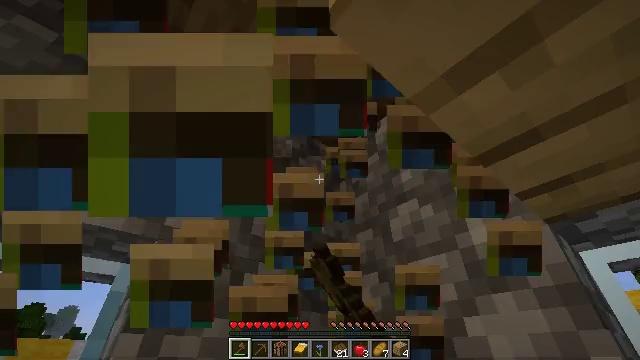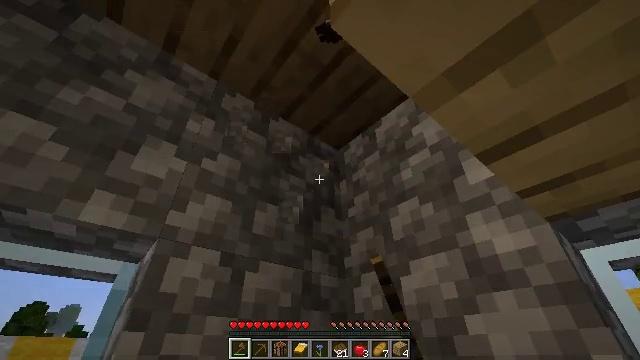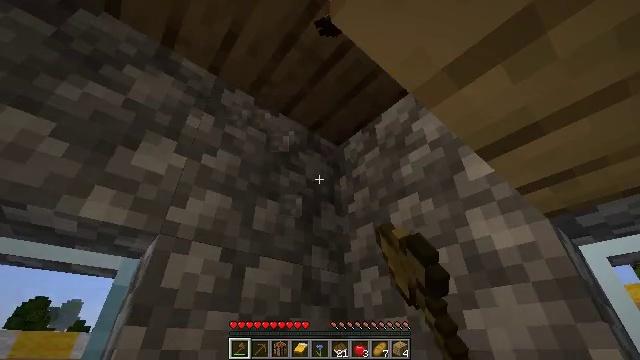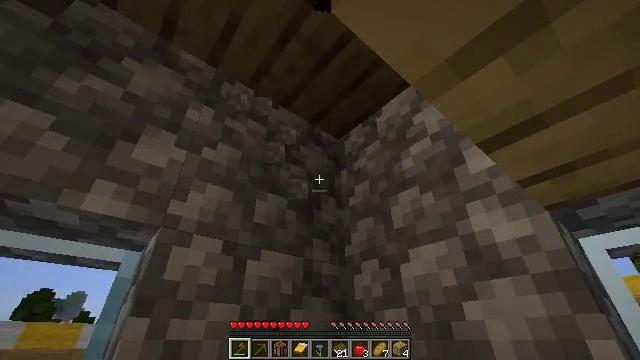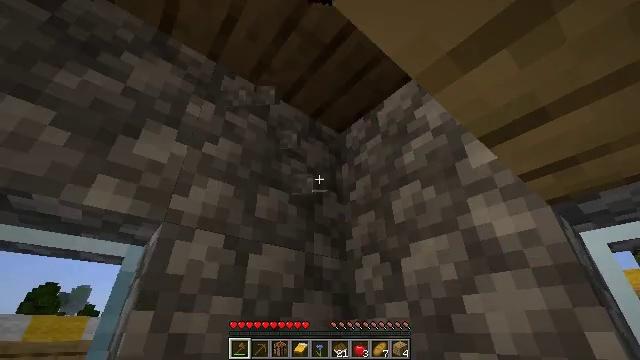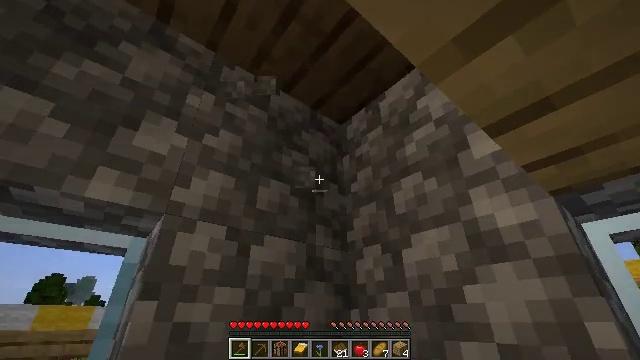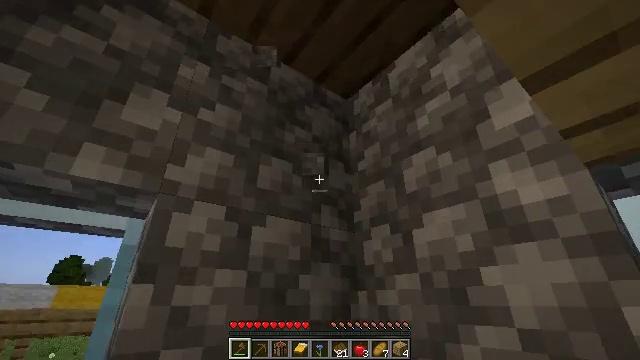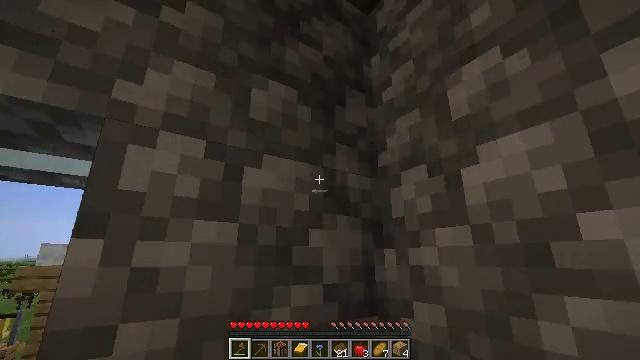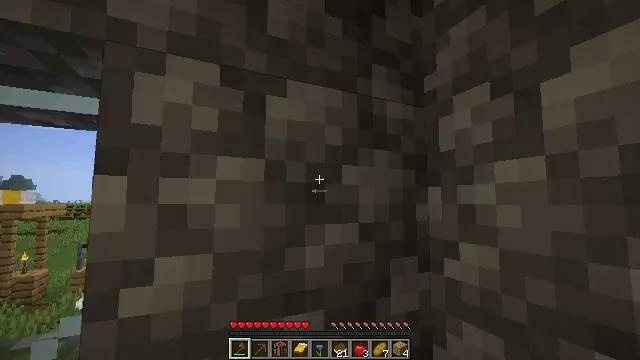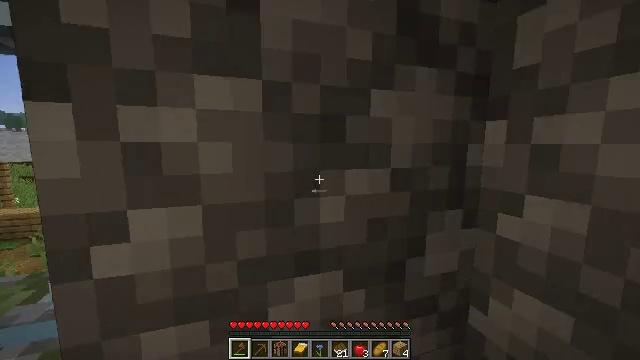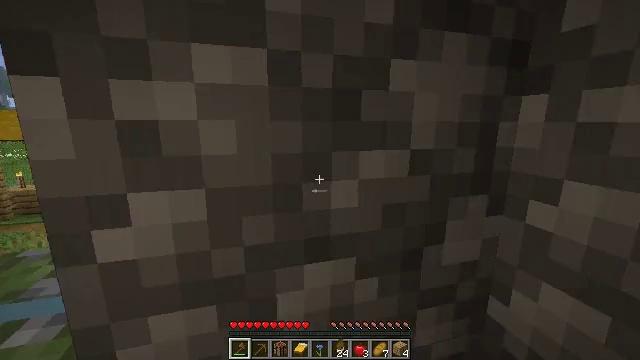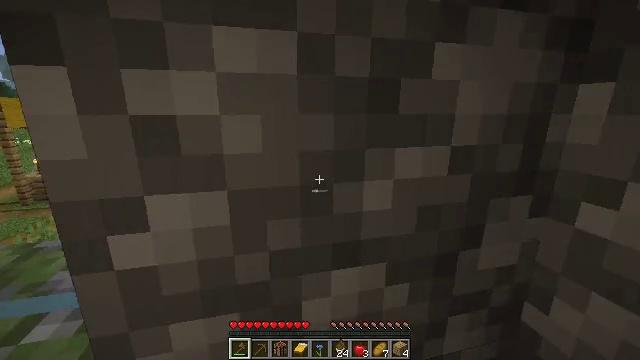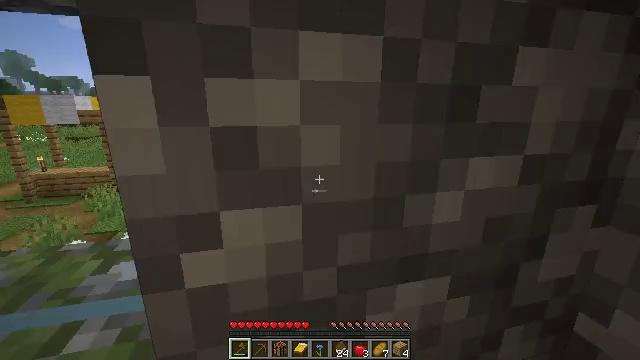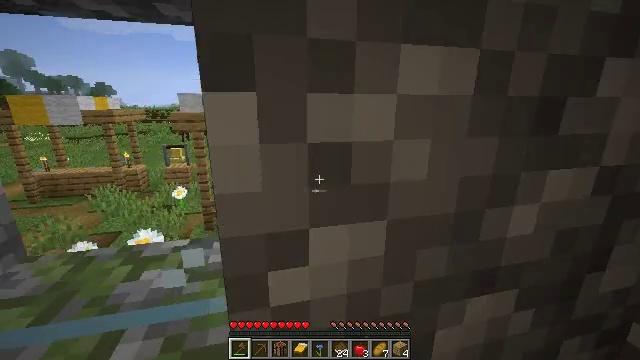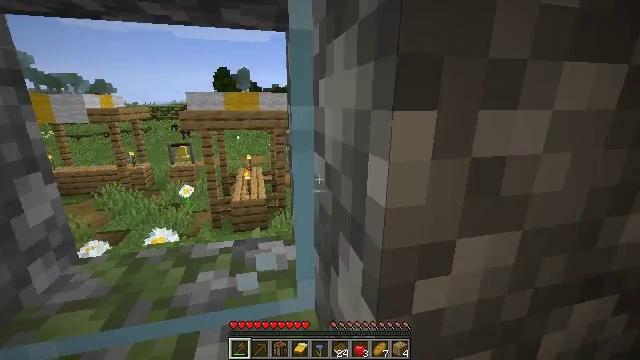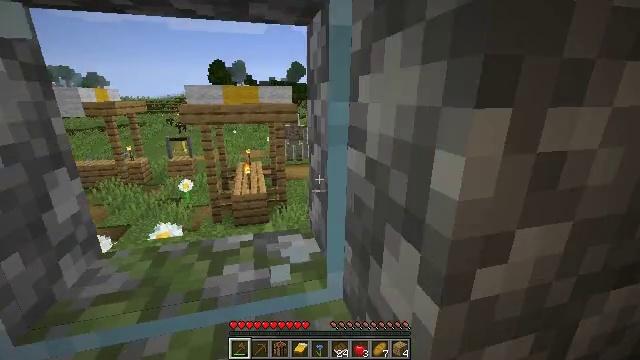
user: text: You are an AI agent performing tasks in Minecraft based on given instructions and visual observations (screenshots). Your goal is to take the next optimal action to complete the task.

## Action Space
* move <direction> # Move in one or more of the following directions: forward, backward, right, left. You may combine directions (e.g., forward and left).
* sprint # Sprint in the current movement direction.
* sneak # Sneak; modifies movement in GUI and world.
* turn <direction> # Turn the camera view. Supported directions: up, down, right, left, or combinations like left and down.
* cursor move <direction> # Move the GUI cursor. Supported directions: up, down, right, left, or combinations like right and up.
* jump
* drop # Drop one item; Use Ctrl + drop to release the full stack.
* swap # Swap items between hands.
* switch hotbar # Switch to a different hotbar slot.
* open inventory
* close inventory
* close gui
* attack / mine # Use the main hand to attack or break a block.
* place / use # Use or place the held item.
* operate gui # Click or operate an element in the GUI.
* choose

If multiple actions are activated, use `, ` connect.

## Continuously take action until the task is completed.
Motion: motion action
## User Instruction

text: Gather hay blocks from the farm.
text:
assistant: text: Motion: attack / mine
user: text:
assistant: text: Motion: attack / mine
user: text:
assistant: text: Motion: turn down
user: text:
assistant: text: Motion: turn down
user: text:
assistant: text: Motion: move forward, turn down
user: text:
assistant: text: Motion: move forward, turn left and down
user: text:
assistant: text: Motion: move forward, turn left and down
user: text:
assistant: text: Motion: move forward, turn left and down
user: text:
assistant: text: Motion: turn left and down
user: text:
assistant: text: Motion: turn left and down
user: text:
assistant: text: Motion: move left, turn left and down
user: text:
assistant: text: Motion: move left
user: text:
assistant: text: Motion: move left
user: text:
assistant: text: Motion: move left
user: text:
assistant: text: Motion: move left, turn down
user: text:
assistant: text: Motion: move left, turn right and down
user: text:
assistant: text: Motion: move left
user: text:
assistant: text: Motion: move left
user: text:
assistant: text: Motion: no_op
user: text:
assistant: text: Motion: no_op
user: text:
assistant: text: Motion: no_op
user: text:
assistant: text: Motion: no_op
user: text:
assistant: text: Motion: no_op
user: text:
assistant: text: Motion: no_op
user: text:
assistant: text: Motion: no_op
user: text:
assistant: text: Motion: no_op
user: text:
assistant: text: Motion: move back, turn left
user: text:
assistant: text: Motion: move back
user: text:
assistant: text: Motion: move back, turn left
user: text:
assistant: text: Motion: move back and move right, turn left